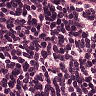
Metastatic tissue present: no